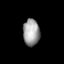
Tissue: lung
Cell type: T cells
Senescence score: 0.2191
Nuclear area (px): 434
Mean DAPI intensity: 158.039